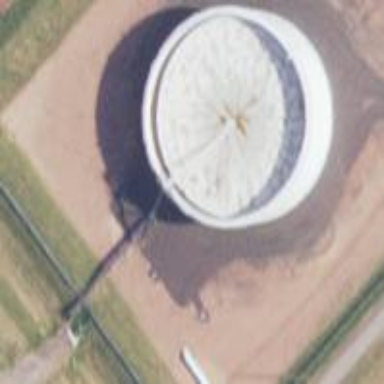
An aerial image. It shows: Building with storage tank.